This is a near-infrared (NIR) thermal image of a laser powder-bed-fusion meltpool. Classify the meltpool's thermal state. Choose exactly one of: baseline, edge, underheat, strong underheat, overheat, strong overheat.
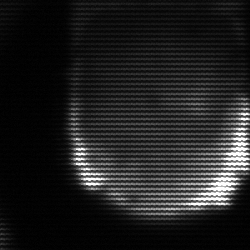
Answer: edge